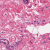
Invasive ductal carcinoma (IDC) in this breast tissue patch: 0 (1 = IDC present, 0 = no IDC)